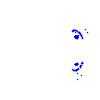
Particle: kaon